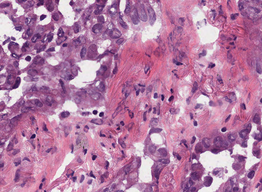
Tumor epithelial tissue: yes
Tumor-associated stroma tissue: yes
Normal tissue: no